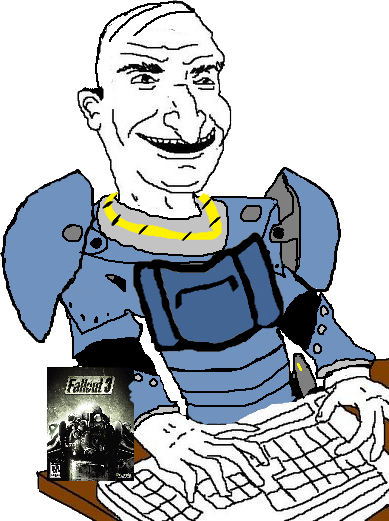
Label: 5_Bruce